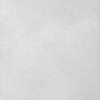
Label: dusty